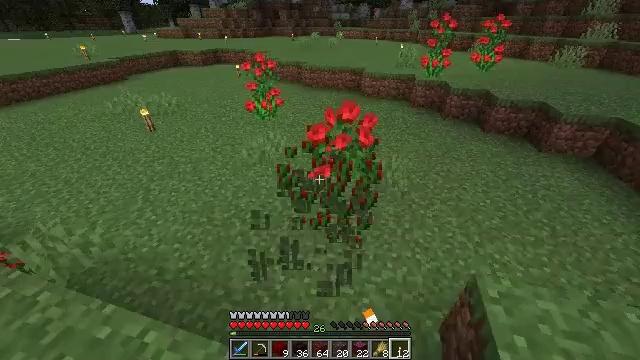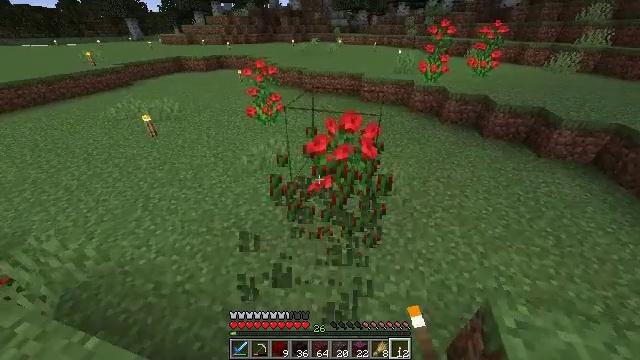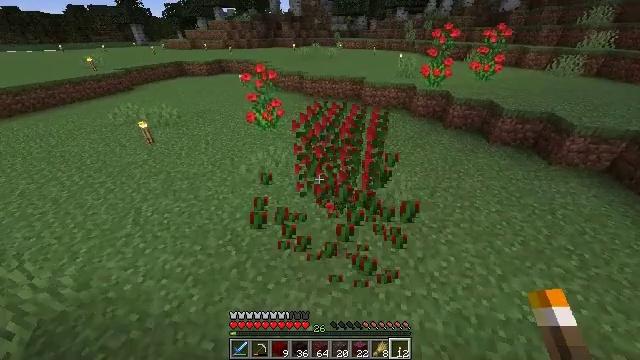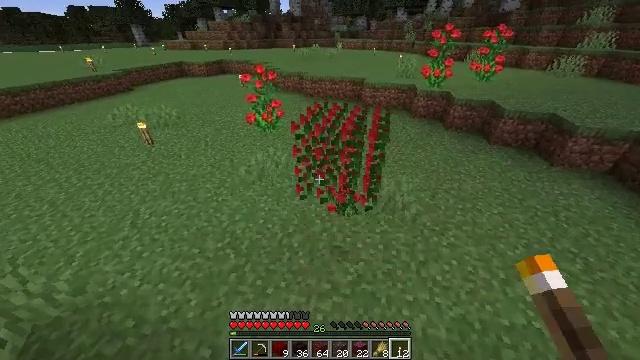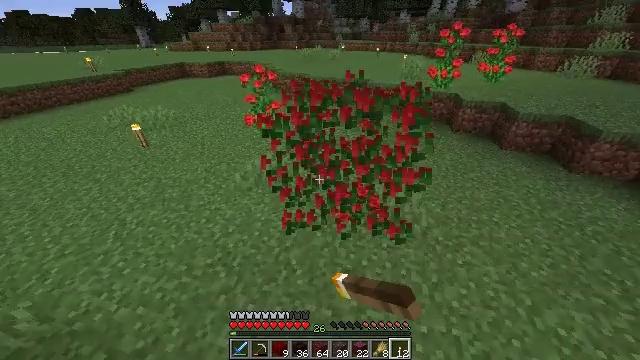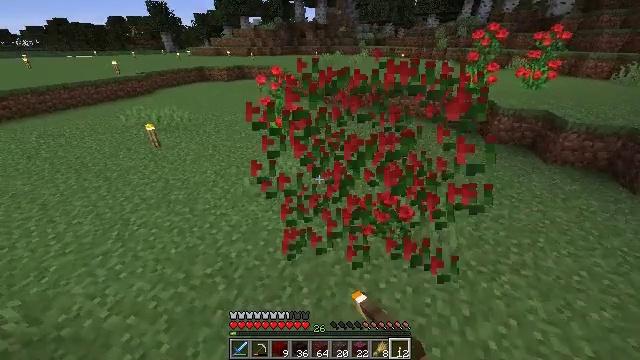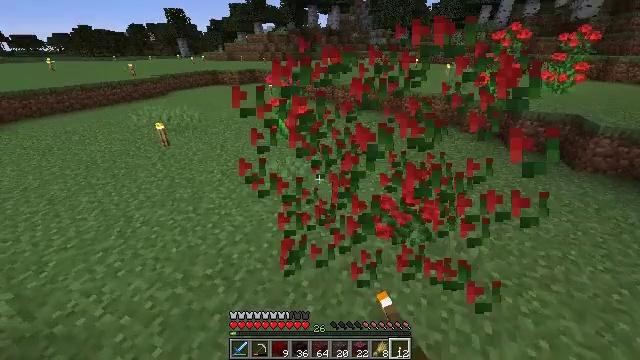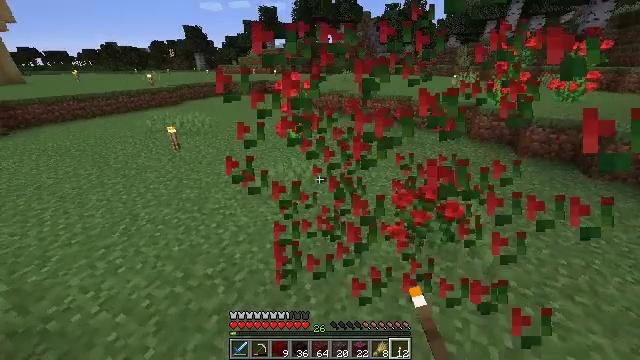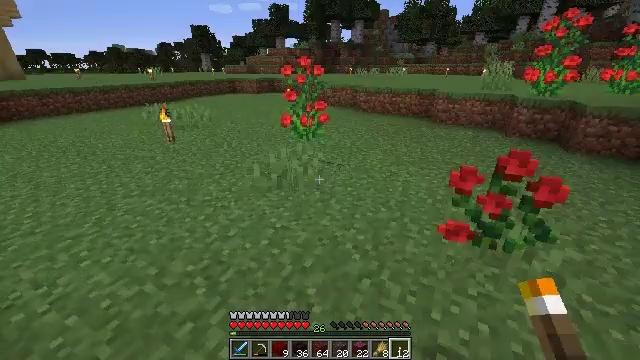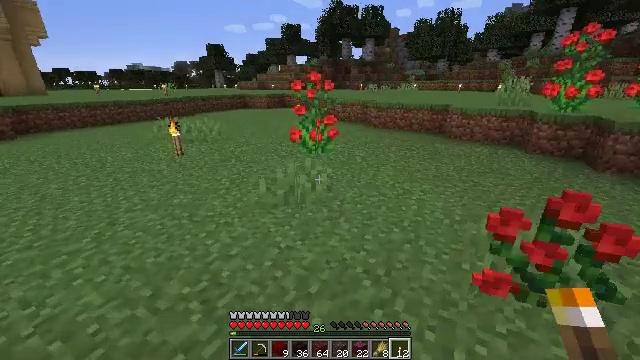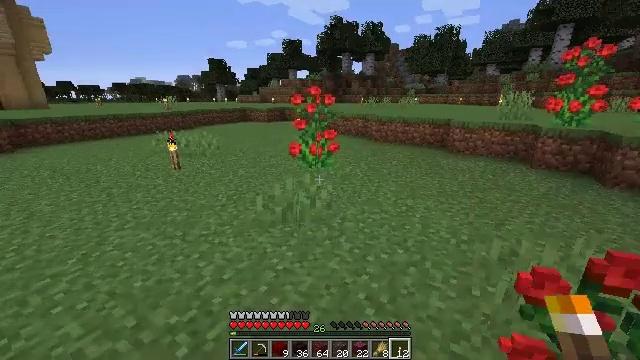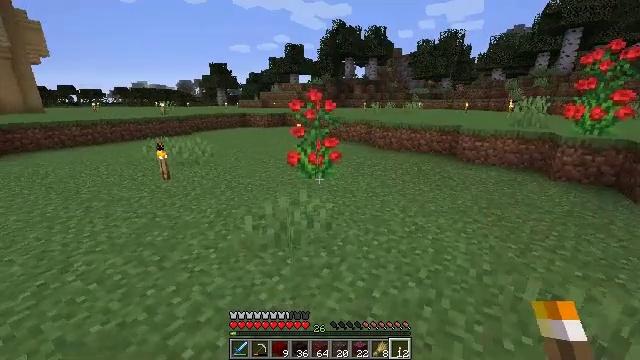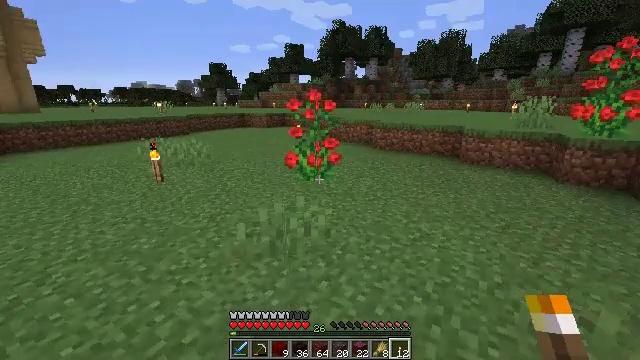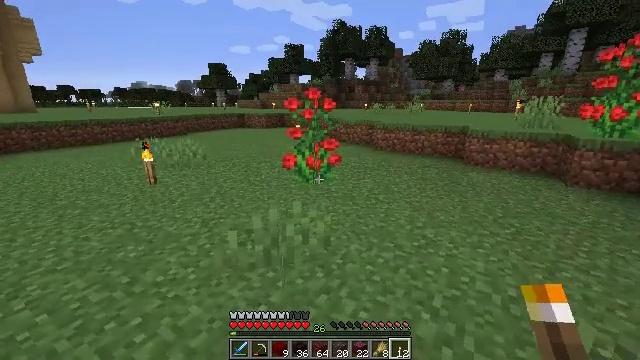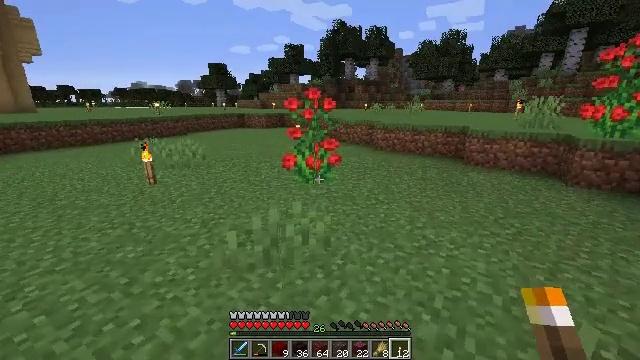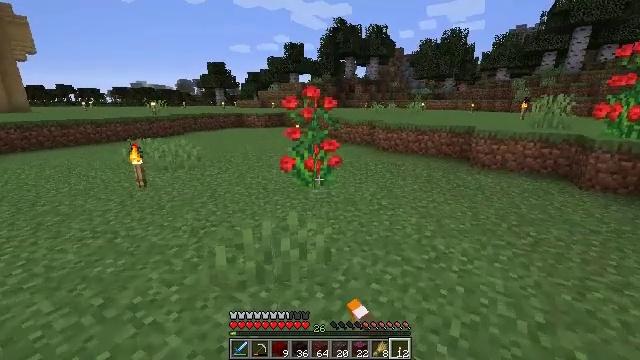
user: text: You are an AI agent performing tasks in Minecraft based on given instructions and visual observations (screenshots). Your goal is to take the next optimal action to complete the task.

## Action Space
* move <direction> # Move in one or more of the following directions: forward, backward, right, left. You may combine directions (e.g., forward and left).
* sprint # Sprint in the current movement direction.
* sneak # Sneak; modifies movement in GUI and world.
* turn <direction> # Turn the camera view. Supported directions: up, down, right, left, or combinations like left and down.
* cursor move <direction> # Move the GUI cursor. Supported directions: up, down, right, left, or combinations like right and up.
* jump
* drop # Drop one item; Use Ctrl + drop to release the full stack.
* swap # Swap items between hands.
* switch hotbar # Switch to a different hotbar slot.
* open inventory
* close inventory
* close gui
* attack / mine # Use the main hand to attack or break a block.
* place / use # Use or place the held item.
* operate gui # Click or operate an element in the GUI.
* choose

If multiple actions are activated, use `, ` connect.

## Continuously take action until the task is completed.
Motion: motion action
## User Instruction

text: Break the tall rose bush.
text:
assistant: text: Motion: move forward
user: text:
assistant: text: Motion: move forward, attack / mine
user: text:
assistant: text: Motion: move forward, attack / mine
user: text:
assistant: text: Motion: no_op
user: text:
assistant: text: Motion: turn left and up
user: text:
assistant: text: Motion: turn left and up
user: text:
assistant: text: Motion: move forward, turn left and up
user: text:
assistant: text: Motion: move forward, turn left and up
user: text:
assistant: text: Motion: move forward, turn left and up
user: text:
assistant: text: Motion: move forward, turn up
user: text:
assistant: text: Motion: move forward, turn up
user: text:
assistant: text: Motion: move forward
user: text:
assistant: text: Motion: move forward
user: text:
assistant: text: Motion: move forward, attack / mine
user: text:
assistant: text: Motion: move forward, attack / mine
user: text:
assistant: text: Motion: move forward, attack / mine
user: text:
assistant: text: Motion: move forward
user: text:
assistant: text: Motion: move forward
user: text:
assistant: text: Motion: move forward
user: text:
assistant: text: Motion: move forward
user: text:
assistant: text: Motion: attack / mine
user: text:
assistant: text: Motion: attack / mine
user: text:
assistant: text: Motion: move forward
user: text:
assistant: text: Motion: move forward
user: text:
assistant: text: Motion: move forward
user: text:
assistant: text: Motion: no_op